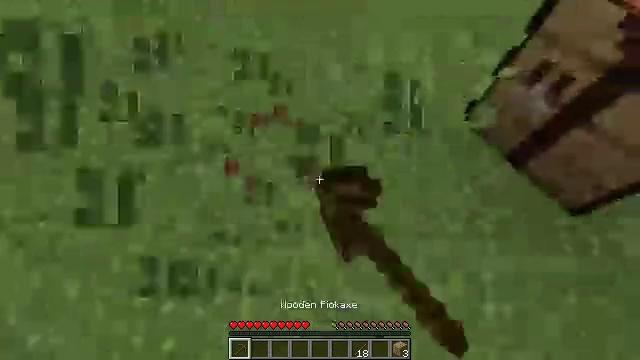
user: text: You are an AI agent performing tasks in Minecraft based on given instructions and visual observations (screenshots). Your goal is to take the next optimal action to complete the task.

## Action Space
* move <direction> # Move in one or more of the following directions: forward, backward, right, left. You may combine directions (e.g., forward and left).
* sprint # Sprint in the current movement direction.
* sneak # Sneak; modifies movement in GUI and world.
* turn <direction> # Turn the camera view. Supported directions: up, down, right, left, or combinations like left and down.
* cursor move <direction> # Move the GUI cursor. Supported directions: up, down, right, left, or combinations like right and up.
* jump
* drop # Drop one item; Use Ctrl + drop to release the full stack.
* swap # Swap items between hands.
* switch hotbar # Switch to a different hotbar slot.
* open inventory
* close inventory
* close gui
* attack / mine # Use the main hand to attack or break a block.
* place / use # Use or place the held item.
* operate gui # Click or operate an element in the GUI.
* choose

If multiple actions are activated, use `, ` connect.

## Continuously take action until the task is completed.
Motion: motion action
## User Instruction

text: Break the grass block.
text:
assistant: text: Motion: attack / mine